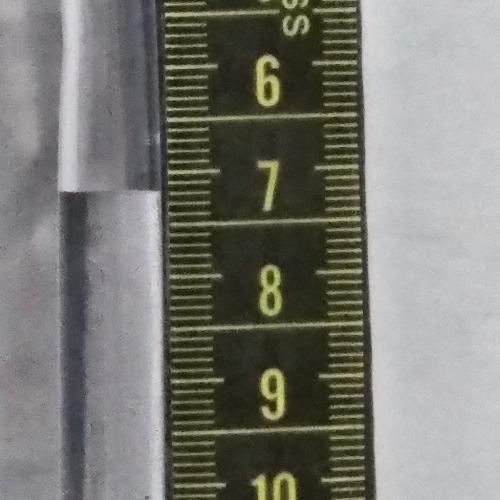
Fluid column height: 7.2 cm